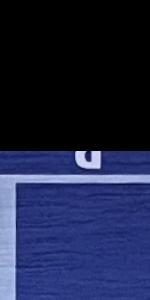
Label: Empty